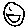
Label: smiley face